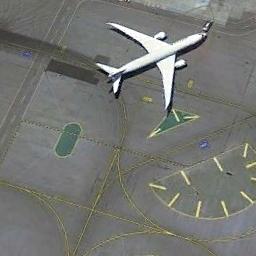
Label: airplane